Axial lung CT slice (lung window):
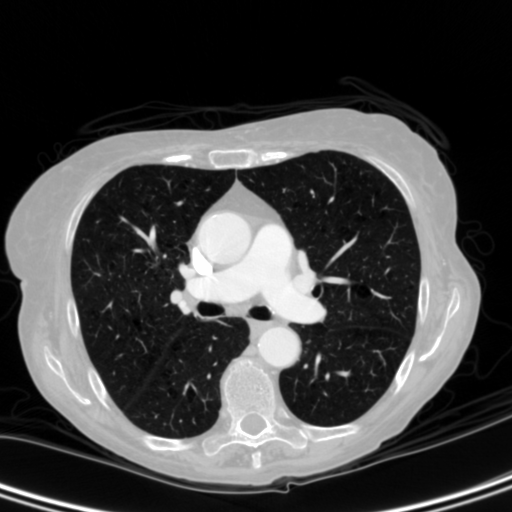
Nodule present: no